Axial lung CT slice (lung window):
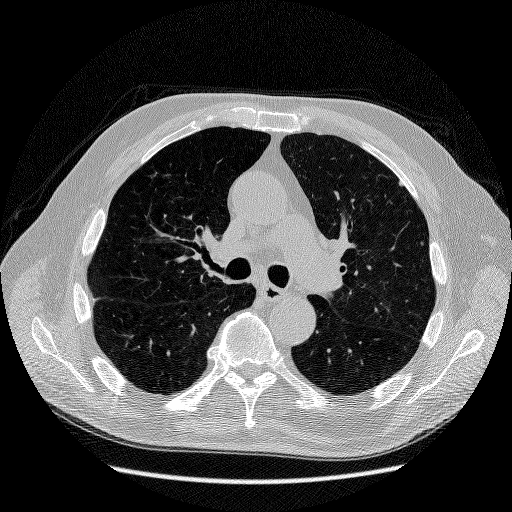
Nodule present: yes
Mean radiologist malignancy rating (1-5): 1